Question: I'm creating a custom NSButton, and since I'm subviewing it with a gradient view, the default textView disappears. In order to have also custom styling on the textView, I've created a custom one and subviewed that too.
The button now looks like:

Which is perfect.
But when I click on it, the NSButtonCell isn't triggering the highlight method (only if I click outside the textView (there's 5px spacing on bottom and top)
How can I (just like in iOS's UIButton add a custom label) and still keeping the whole button clickable.
Any help would be appreciated!
Sjors
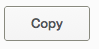
Answer: An NSTextField is a control and therefore captures input events. You shouldn't use it to display the text in a button. NSButton uses NSCell for its drawing so it's best to subclass NSButtonCell and manually draw the string with NSStringDrawing, but only if you really can't use the standard layout properties of NSButtonCell. This isn't iOS, where there is something like UILabel as a lightweight solution to draw text. Instead, NSTextField provides a lot of overhead and would slow down your application and may provide you with unnecessary bugs, now or in the future.
Tl;dr: Don't use NSTextField, draw the string yourself.